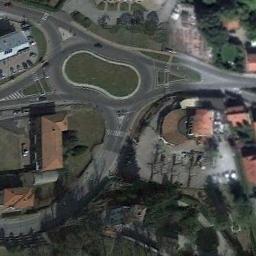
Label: roundabout